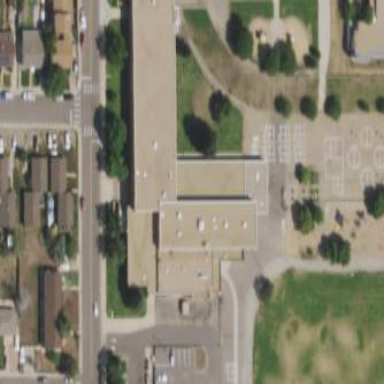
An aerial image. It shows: School.